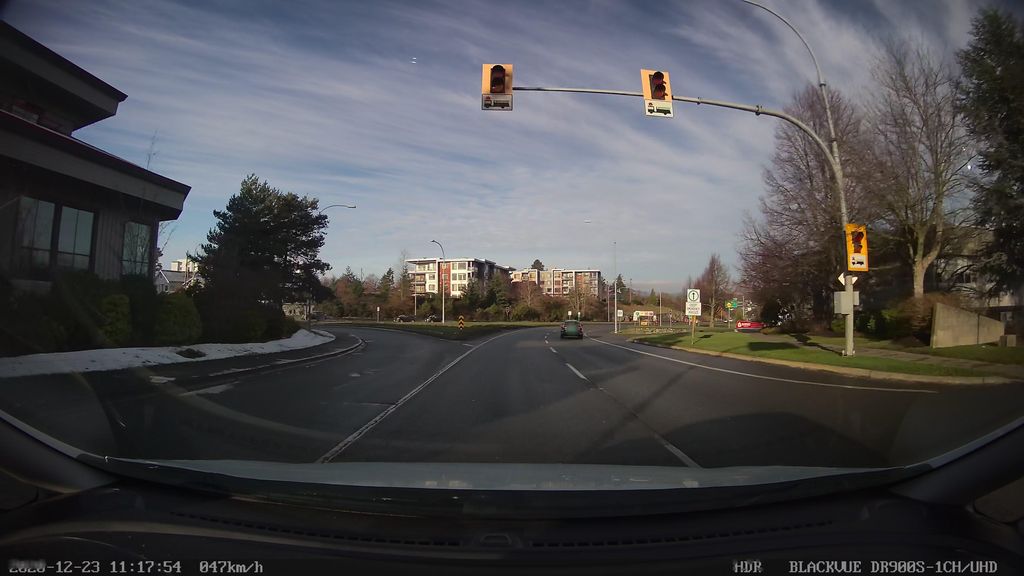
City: victoria